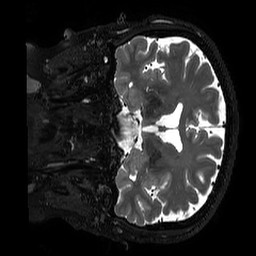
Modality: T2w
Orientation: coronal
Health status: ill
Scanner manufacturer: philips
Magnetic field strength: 3 T
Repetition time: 2.5 s
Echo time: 0.331 s